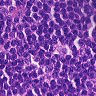
Metastatic tissue present: no